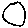
Label: circle